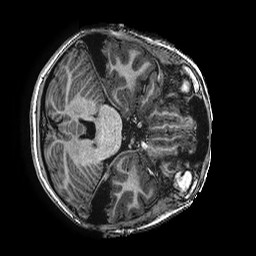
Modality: T1w
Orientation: axial
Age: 11
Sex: male
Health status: ill
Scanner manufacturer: ge
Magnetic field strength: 3 T
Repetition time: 0.00766 s
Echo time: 0.003476 s